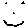
Label: smiley face